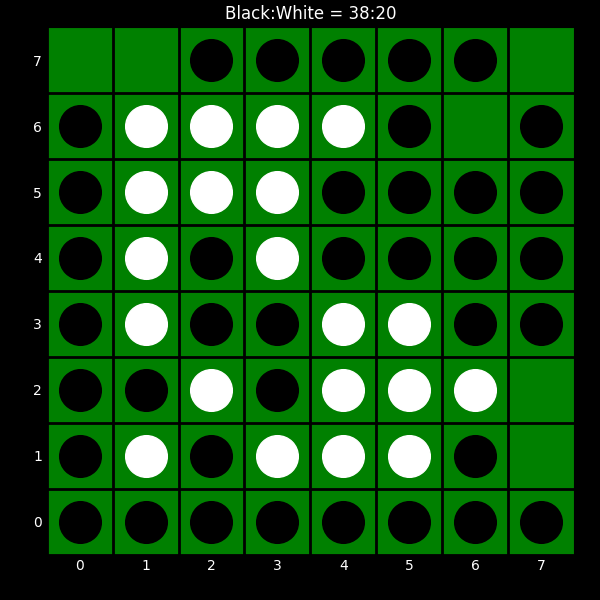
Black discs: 38
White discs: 20